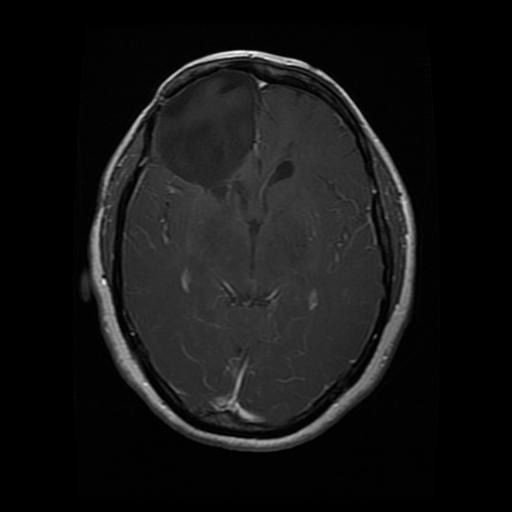
Label: glioma